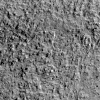
Atmospheric dust classification: not_dusty